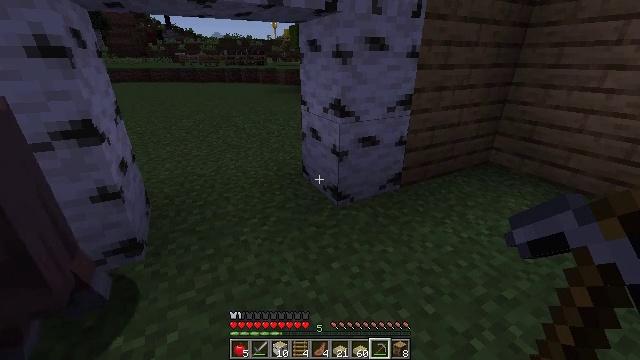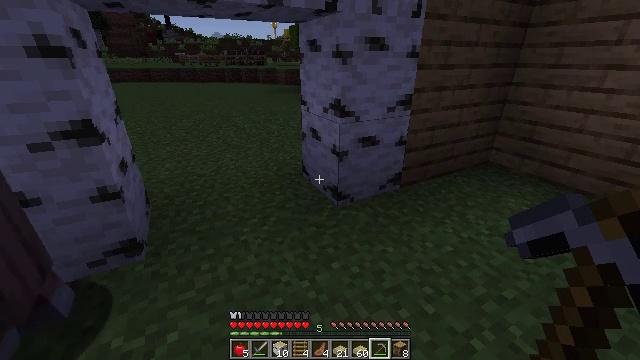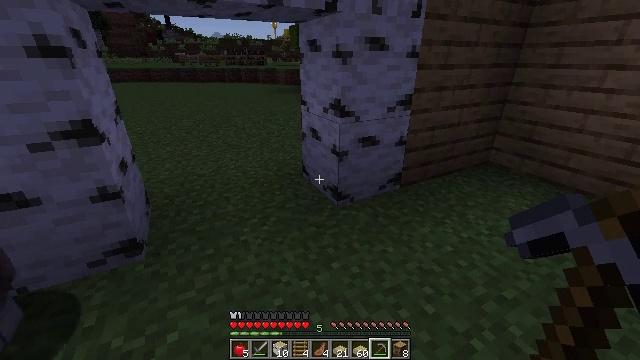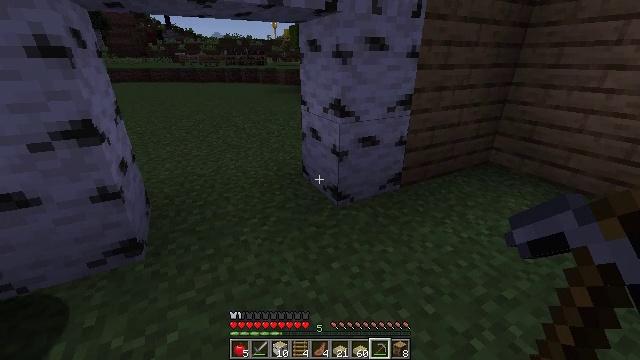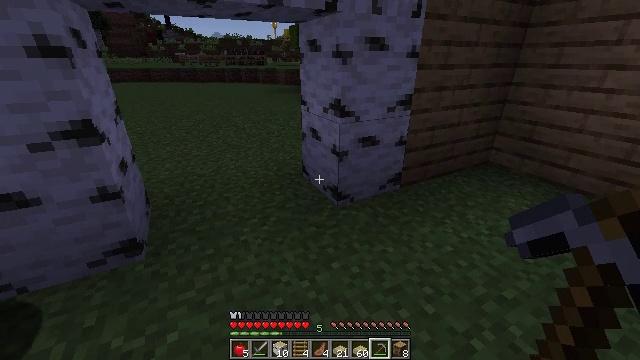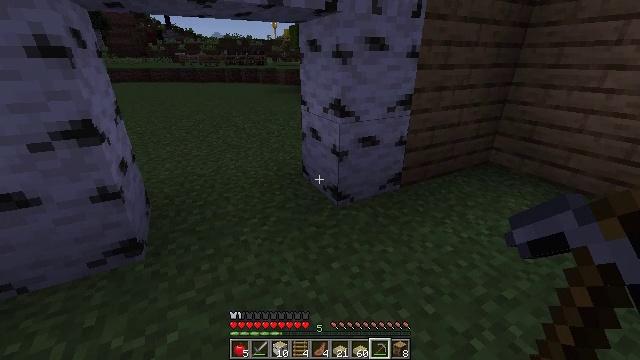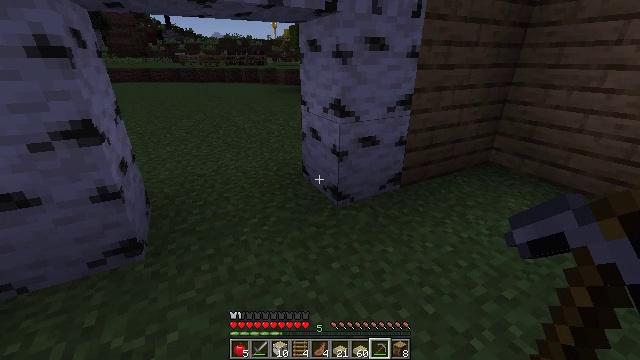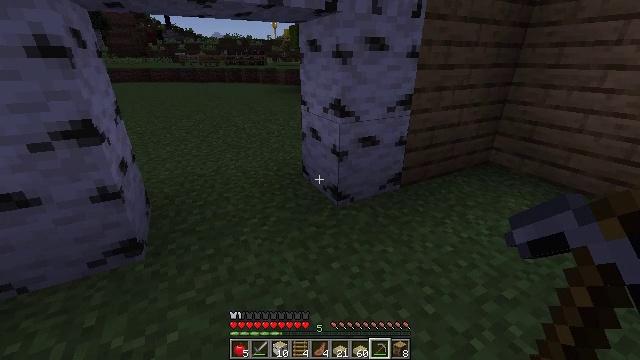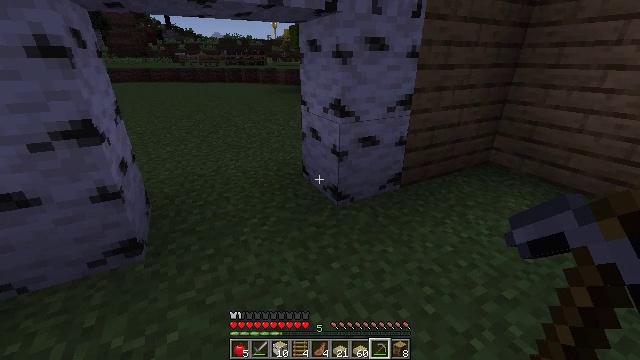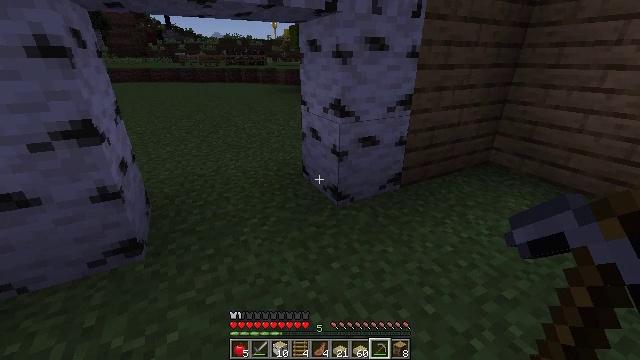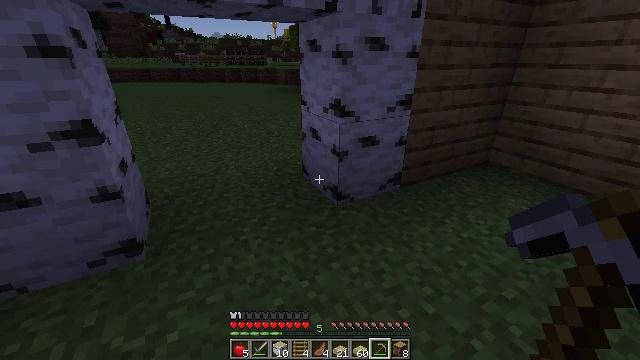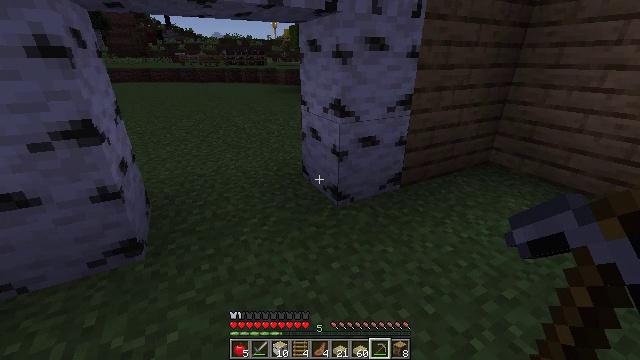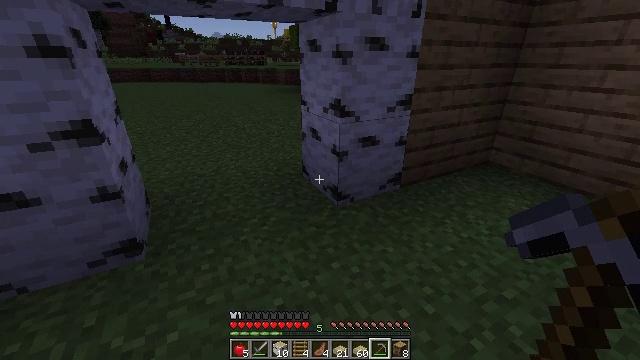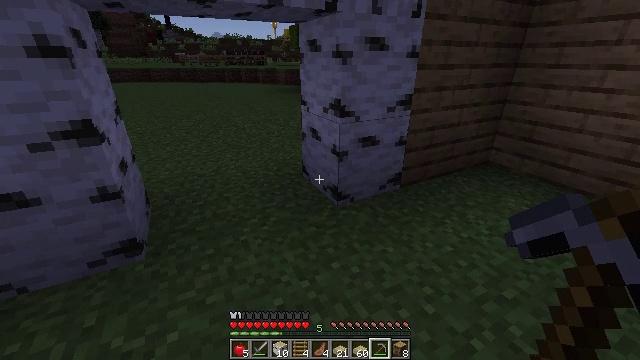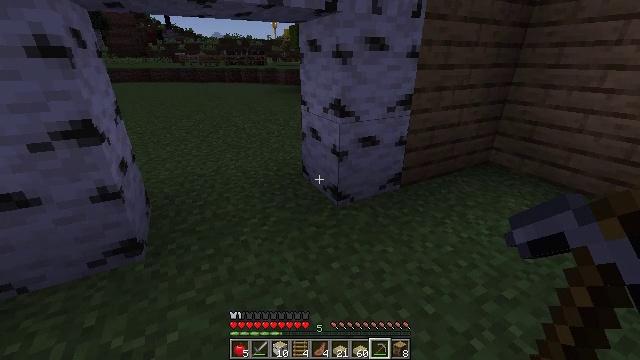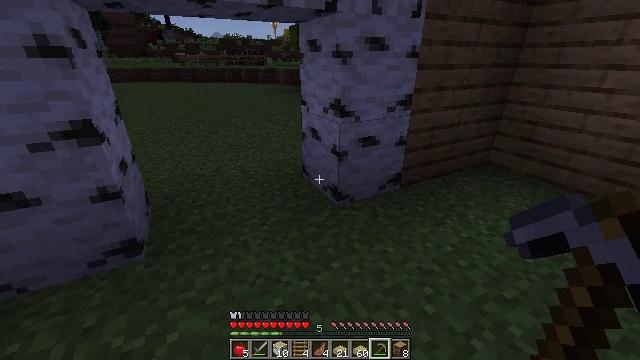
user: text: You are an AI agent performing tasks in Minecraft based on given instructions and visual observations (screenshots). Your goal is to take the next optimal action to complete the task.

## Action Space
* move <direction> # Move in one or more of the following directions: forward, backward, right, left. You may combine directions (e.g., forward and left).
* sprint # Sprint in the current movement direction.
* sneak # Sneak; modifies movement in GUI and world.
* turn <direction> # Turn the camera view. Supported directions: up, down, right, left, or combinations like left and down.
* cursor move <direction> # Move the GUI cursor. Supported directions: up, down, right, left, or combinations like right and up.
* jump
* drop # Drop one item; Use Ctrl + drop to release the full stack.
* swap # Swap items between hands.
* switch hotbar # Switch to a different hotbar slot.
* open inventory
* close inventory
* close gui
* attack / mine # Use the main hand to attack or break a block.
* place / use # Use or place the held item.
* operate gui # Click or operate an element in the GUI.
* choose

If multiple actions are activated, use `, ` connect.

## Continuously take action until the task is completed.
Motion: motion action
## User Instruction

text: Collect birch planks to craft a birch door.
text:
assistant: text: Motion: no_op
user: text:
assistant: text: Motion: no_op
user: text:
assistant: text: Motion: no_op
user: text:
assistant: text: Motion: no_op
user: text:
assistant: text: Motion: no_op
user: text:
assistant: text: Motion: no_op
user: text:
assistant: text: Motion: no_op
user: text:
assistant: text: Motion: no_op
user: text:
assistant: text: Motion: no_op
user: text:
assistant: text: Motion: no_op
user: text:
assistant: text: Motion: no_op
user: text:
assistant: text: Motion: no_op
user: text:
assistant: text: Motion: no_op
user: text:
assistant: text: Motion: no_op
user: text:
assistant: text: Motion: no_op
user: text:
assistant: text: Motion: no_op
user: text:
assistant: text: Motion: no_op
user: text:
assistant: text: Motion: no_op
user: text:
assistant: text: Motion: no_op
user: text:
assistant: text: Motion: no_op
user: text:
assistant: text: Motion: no_op
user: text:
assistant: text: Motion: no_op
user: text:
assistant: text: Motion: no_op
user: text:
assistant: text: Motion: no_op
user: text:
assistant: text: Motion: no_op
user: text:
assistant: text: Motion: no_op
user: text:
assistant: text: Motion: no_op
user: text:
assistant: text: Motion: no_op
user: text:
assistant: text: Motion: no_op
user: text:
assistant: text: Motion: no_op